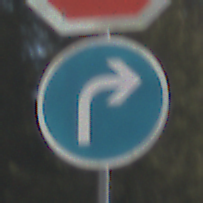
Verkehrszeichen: VorgeschriebeneFahrtrichtungRechts
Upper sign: Stop
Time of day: Midday
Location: Outdoor (Nature)
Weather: PartlyCloudy
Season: NotSpecified
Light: Natural